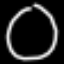
Label: donut